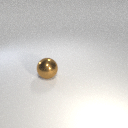
large brown metal sphere